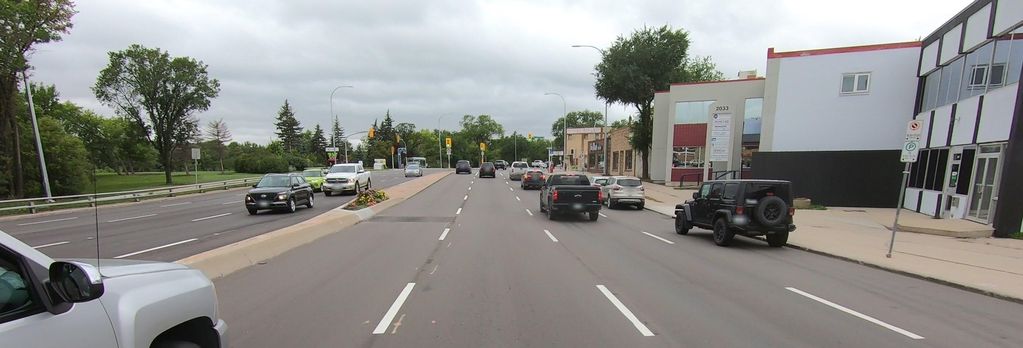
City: winnipeg